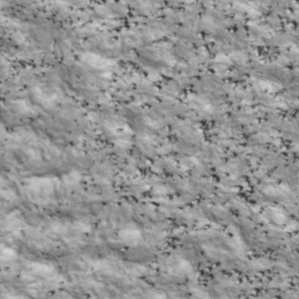
Label: non_frost